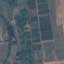
Land use / land cover class: PermanentCrop